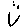
Label: smiley face